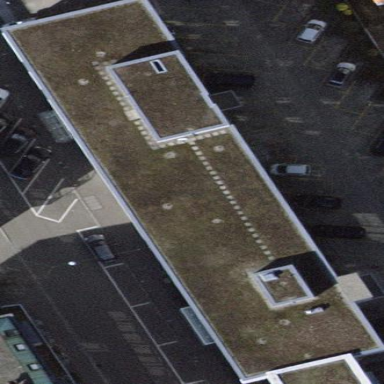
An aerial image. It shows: Office building.